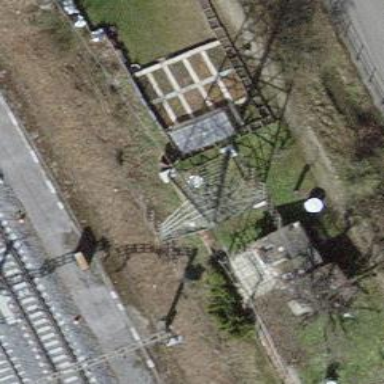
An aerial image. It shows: Power line with eight cables.